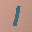
Label: 1